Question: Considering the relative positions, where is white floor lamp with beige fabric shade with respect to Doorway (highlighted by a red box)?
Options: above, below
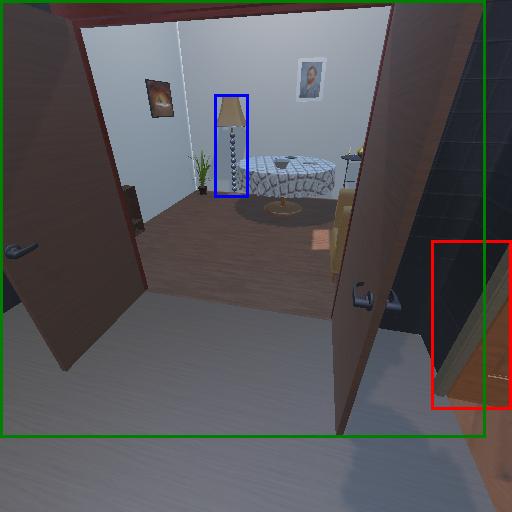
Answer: above